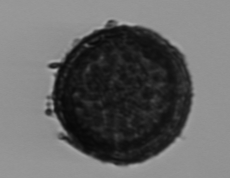
Label: Coscinodiscus